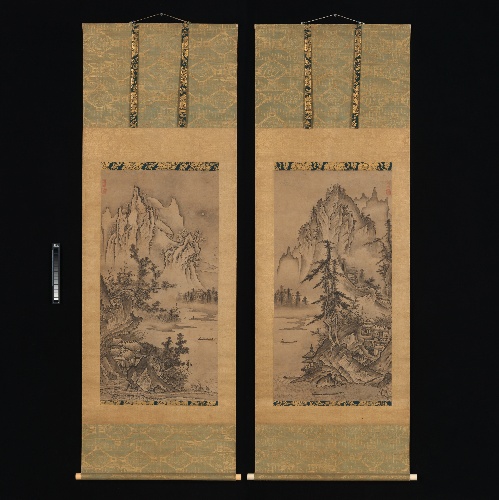
Title: 啓孫筆　四季山水図|Landscapes of the Four Seasons
Artist: Keison
Artist bio: Japanese, active mid-16th century
Date: mid-16th century
Object type: Hanging scrolls
Classification: Paintings
Medium: Pair of hanging scrolls; ink on paper
Culture: Japan
Period: Muromachi period (1392–1573)
Dimensions: Image (a): 38 5/16 × 19 9/16 in. (97.3 × 49.7 cm)
Overall with mounting (a): 75 13/16 × 25 11/16 in. (192.5 × 65.3 cm)
Overall with knobs (a): 75 13/16 × 27 1/2 in. (192.5 × 69.8 cm)
Image (b): 38 3/8 × 19 5/8 in. (97.4 × 49.8 cm)
Overall with mounting (b): 75 9/16 × 25 11/16 in. (192 × 65.3 cm)
Overall with knobs (b): 75 9/16 × 28 1/8 in. (192 × 71.4 cm)
Department: Asian Art
Credit line: Mary Griggs Burke Collection, Gift of the Mary and Jackson Burke Foundation, 2015
Accession year: 2015
Repository: Metropolitan Museum of Art, New York, NY
Tags: Mountains|Landscapes